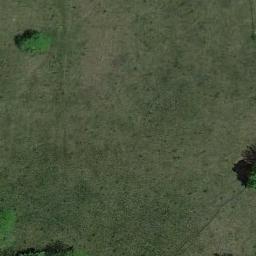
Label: meadow